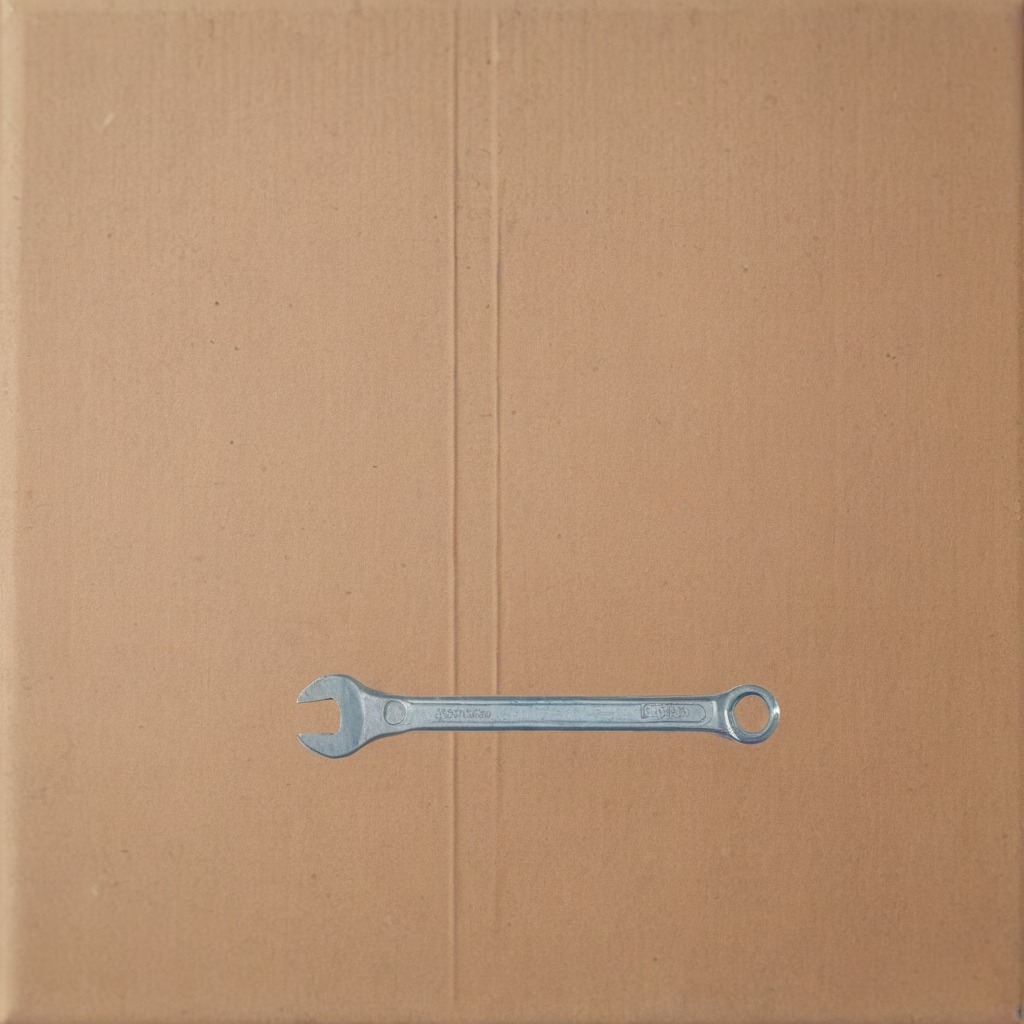
An wrench lying on the cardboard box surface in an outdoor workshop during daytime bright natural light soft shadows slightly creased but